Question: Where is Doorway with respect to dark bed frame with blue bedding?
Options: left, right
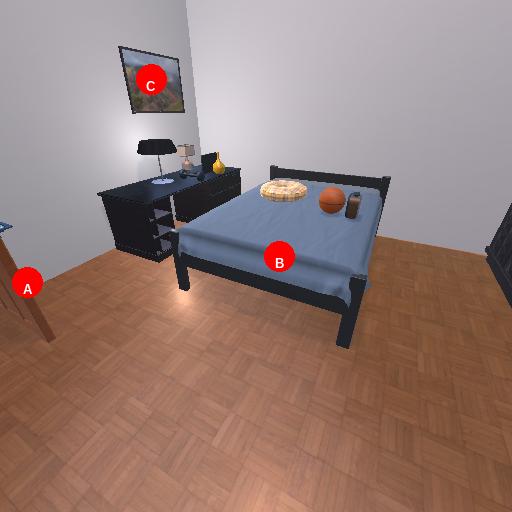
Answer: left